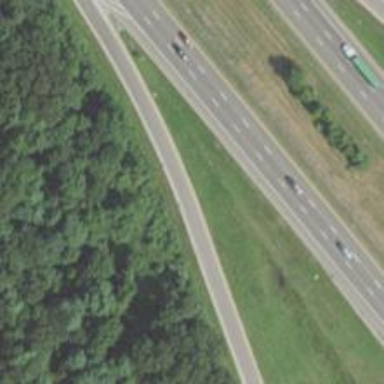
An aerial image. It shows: Asphalt motorway link.